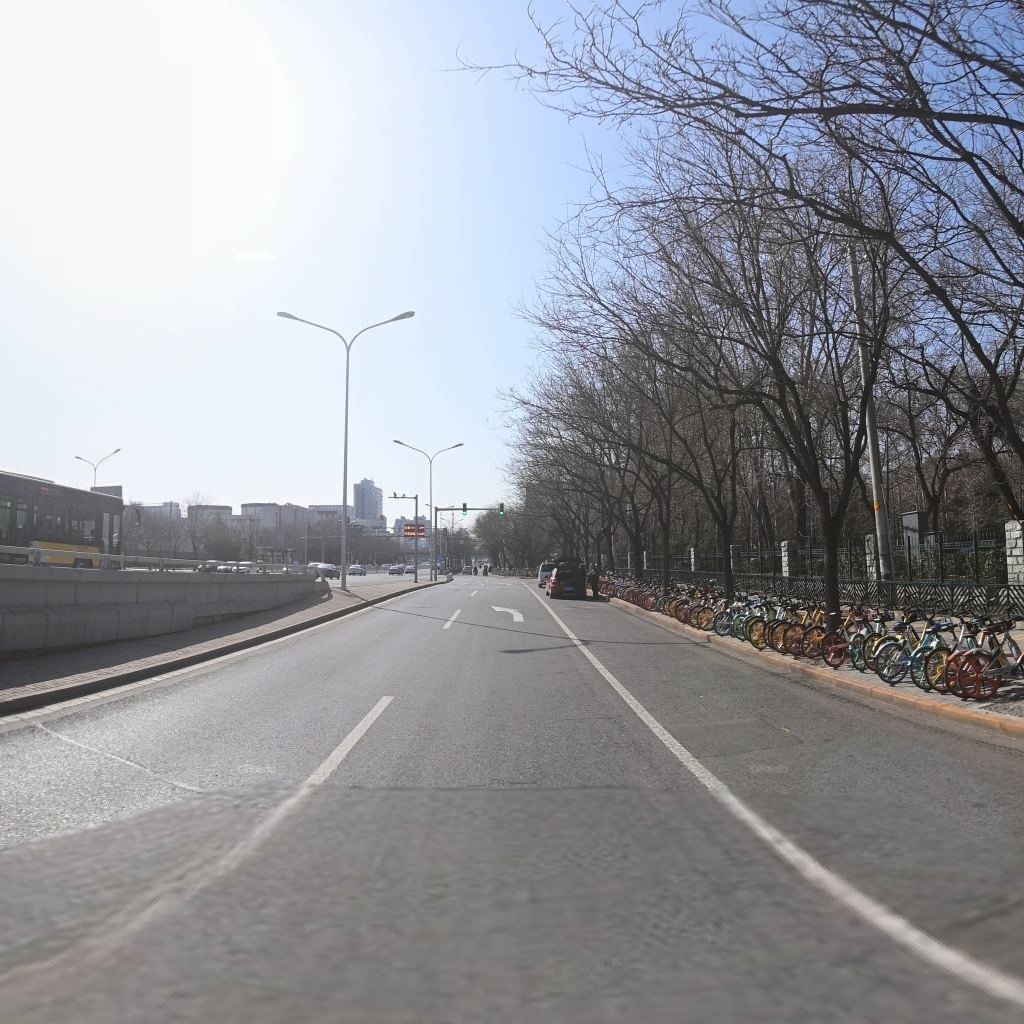
Region: Haidian
Road damage annotations: transverse patch